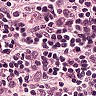
Metastatic tissue present: no